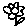
Label: flower